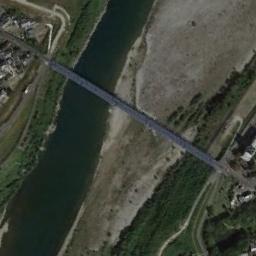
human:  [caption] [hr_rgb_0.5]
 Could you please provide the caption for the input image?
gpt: A bridge built on a dark green river and the flood bed of the river while some green plants on the flood bed .

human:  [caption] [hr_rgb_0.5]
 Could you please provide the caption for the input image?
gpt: There is a bridge over the water and land .

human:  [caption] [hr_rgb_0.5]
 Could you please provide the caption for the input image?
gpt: A bridge connects the land on both sides of the meandering river  There are long yellow river banks on both sides of the river  There are many buildings on the land .

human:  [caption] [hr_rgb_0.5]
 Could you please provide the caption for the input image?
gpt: Farms are on both sides of the river .

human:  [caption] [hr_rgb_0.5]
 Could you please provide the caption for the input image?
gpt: Many green plants are under the bridge .